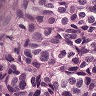
Metastatic tissue present: yes